Question: How can I create a background for a chart that looks like this?

It's got different background colors at certain % levels that correspond to the status. All I see in 'ChartArea' is 'BackColor', 'BackSecondaryColor', and 'BackGradientStyle' which won't do this. This image was taken from an SSRS report and I am trying to recreate it using C# and the Microsoft charting library. I am pretty sure SSRS uses the same library so it should be possible - I just don't know how.
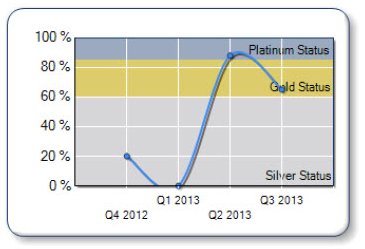
Answer: You can achieve this by using 'StripLine'.
'''
// Create the stripline for 'gold status'
StripLine sline = new StripLine();
sline.IntervalOffset = 0.6;
sline.StripWidth = 0.25;
sline.Text = "Gold Status";
sline.Interval = 0.0; // this ensures it will not repeat like normal strip lines
sline.BackColor = Color.Yellow;
myChart.AxisY.StripLines.Add(sline);
'''
repeat the process for your and strip lines.